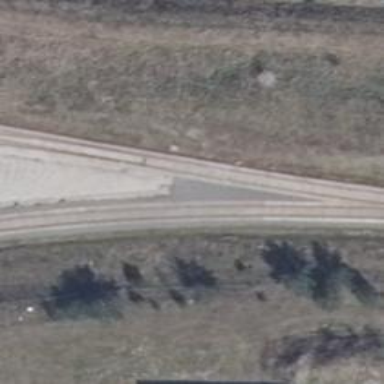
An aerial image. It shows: Railway switch with the turnout on the left side.